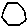
Label: hexagon